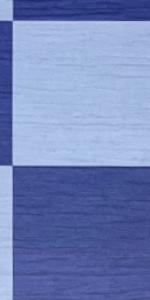
Label: Empty